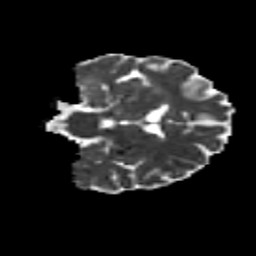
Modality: MD
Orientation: coronal
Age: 33
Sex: female
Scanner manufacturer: siemens
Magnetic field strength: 3 T
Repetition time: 8.6 s
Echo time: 0.095 s